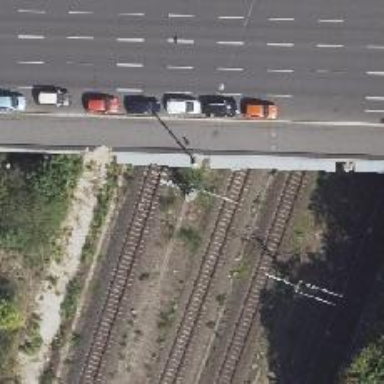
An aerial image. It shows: Catenary mast for power lines.